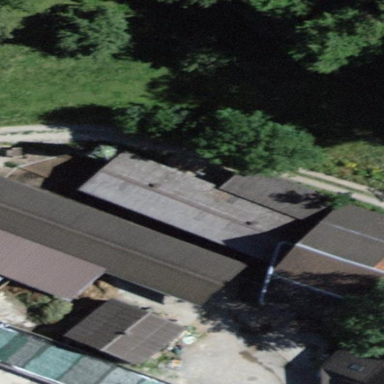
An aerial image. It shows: Barn.